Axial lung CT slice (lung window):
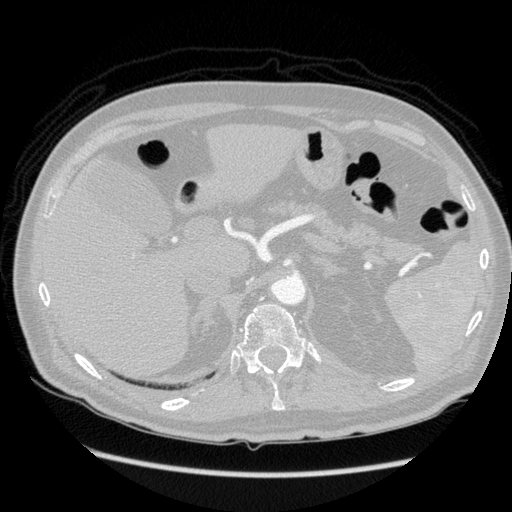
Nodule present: no